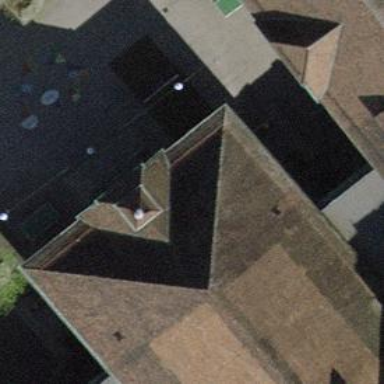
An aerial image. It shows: School.